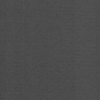
Label: dusty